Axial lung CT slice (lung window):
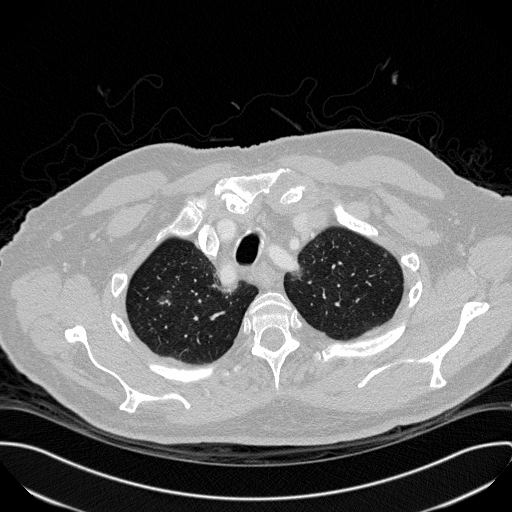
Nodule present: yes
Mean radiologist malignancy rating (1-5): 3.25